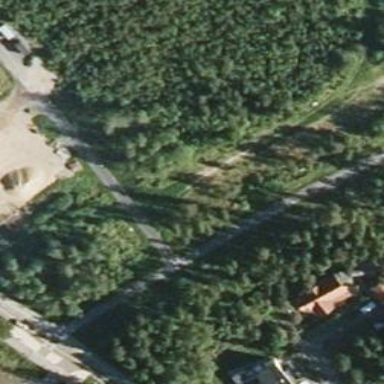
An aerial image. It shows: Asphalt cycleway.